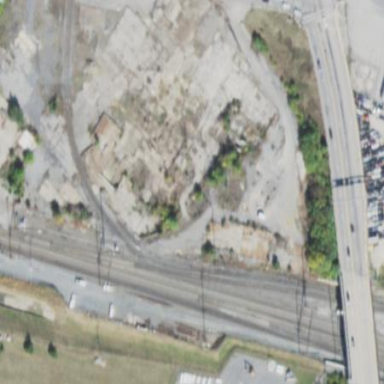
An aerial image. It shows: Brownfield site.